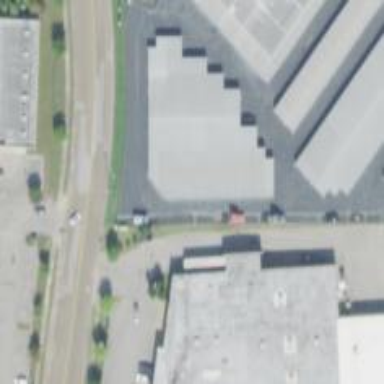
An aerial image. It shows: Group of garages.